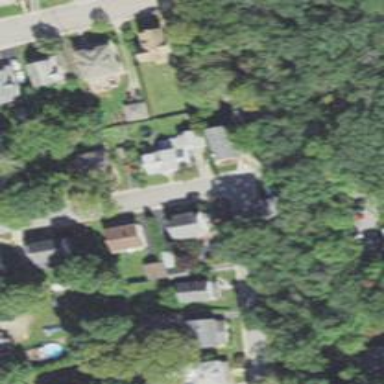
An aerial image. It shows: Residential driveway designated as service road.